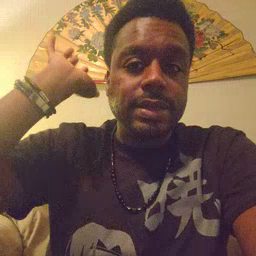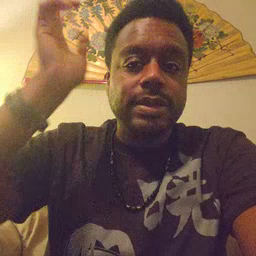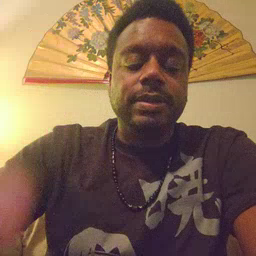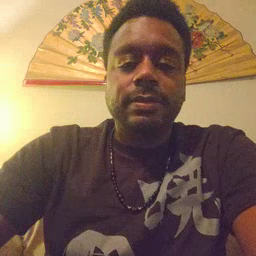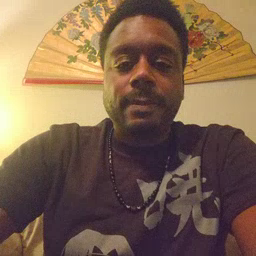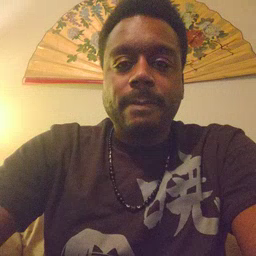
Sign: lion